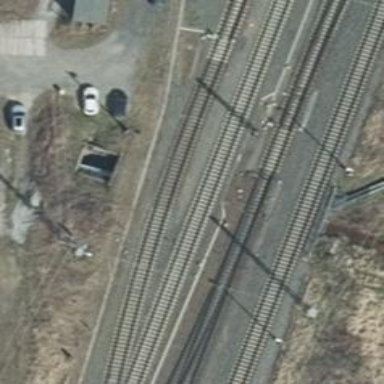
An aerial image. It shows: Railway track with contact lines for electrification.